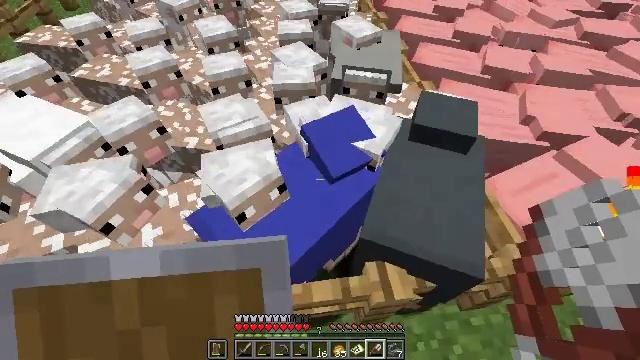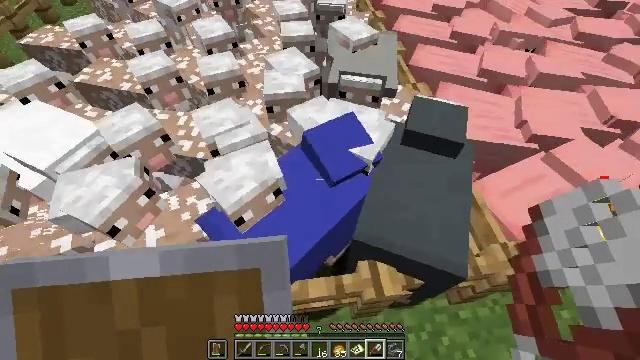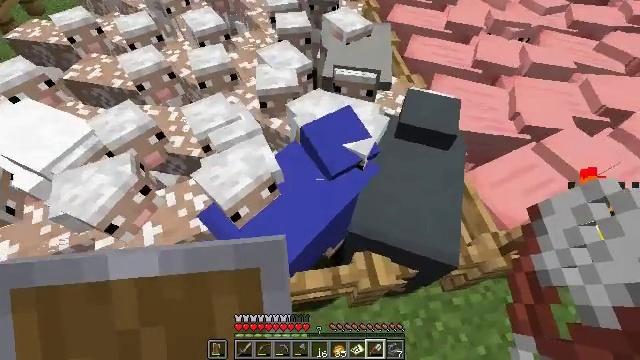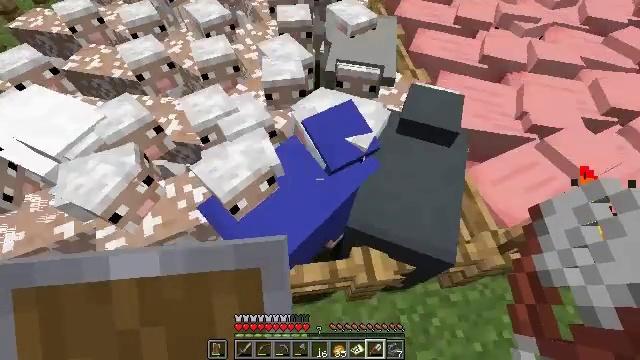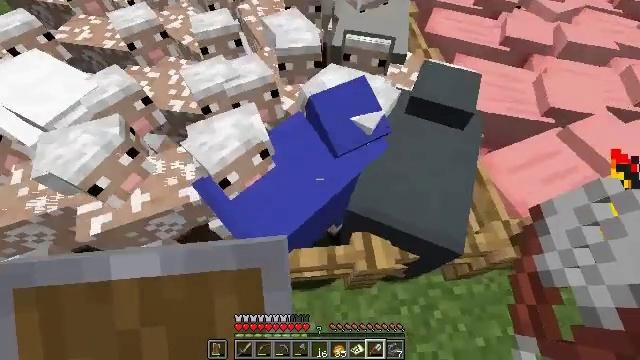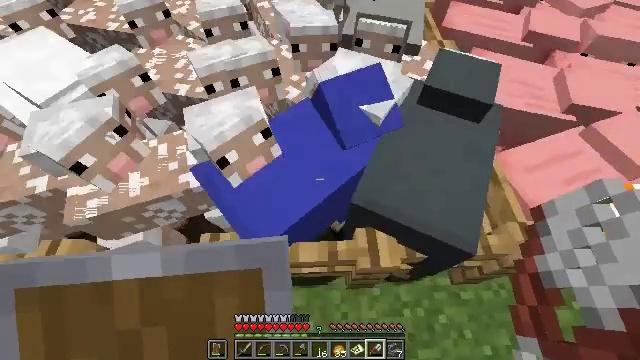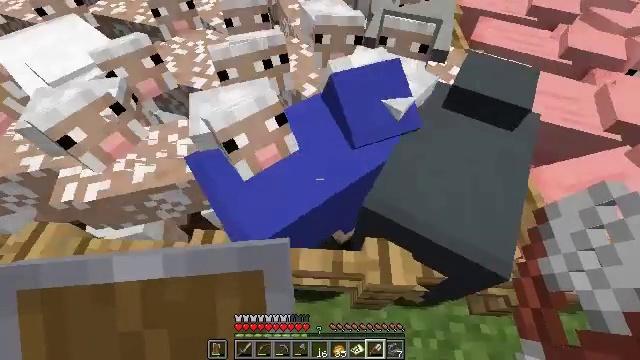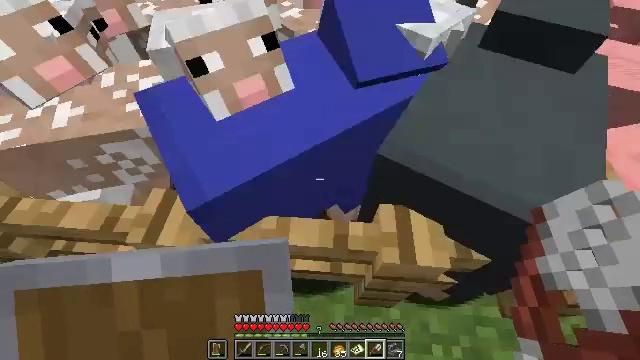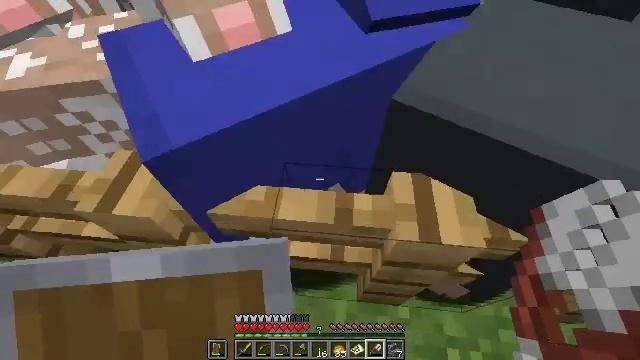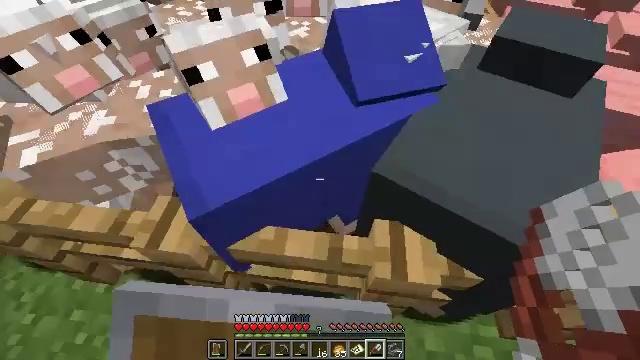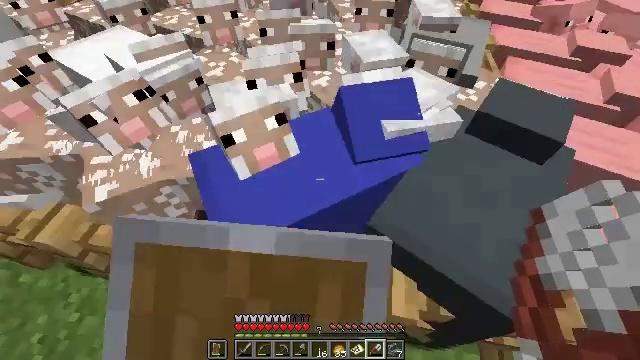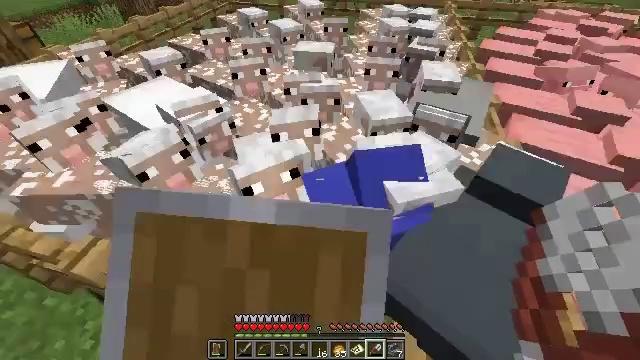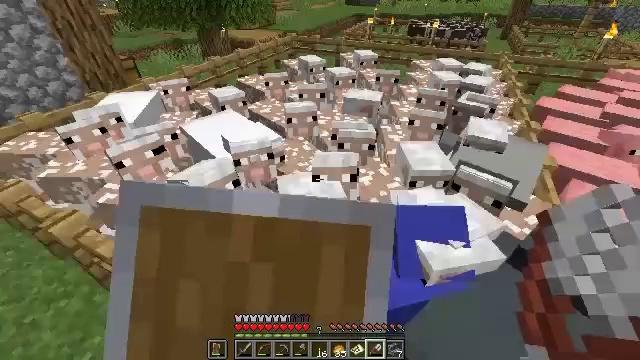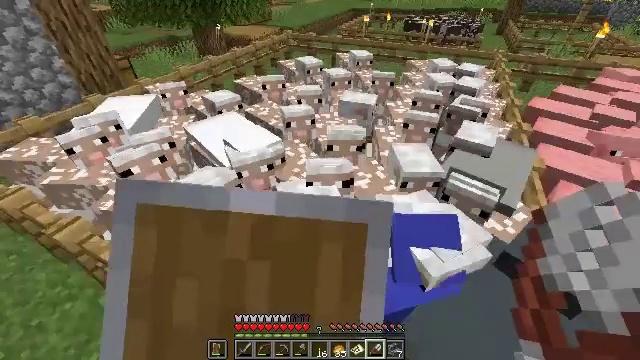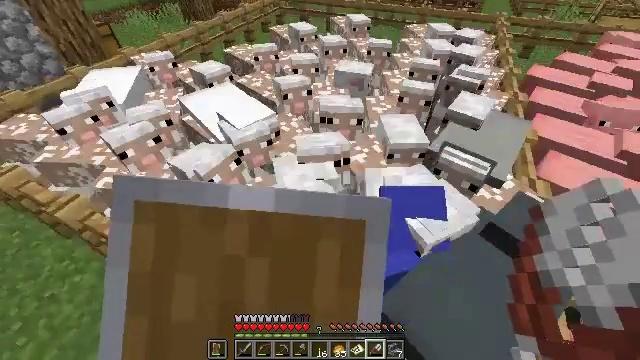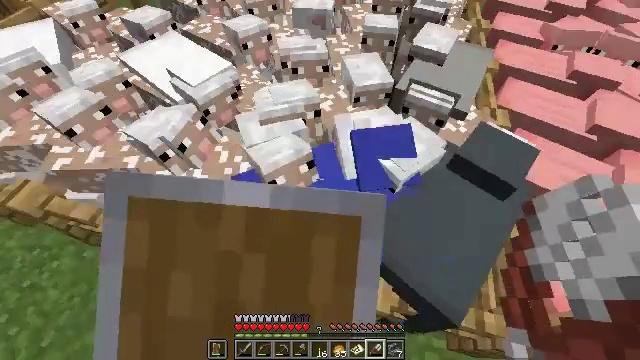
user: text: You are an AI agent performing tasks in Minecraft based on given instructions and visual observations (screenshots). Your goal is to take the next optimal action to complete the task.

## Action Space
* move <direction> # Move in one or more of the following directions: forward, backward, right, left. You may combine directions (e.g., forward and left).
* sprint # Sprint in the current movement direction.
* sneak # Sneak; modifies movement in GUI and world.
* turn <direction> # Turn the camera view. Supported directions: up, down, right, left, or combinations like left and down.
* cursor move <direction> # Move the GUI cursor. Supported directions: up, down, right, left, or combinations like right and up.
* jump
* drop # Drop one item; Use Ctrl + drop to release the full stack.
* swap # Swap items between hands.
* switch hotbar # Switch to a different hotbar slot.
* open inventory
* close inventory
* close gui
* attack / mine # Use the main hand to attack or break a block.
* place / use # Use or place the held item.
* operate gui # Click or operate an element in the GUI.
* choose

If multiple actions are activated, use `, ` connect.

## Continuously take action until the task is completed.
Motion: motion action
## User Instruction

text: Craft a blue banner in Minecraft with wool and a stick.
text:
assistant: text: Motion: move forward, turn down, use / place, jump
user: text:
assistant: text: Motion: move forward, turn right and down, use / place
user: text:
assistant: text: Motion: turn left and down, use / place
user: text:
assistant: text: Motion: turn left and down, use / place
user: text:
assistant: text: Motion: turn left, use / place
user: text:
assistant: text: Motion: turn left and up, use / place
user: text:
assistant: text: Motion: turn left, use / place
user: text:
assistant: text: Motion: turn left, use / place
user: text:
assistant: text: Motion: turn left and up, use / place, jump
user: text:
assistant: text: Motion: turn left and up, use / place, jump
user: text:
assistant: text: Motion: turn left and up, use / place, jump
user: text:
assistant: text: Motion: turn left and up, use / place
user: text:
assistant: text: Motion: turn down, use / place
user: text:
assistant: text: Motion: turn right and down, use / place
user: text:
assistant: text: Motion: turn right and down, use / place
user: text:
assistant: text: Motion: turn right and down, use / place
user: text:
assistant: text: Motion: turn right and down, use / place
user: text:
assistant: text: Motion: use / place
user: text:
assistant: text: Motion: turn left and up, use / place
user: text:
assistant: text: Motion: turn right and up, use / place
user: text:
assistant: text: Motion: turn left and up, use / place
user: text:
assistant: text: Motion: turn left and up, use / place
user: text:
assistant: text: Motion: turn up, use / place
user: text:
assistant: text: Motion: turn right and up, use / place
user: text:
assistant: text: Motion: turn up, use / place
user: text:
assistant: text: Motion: use / place
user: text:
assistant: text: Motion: use / place
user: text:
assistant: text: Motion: turn left and down, use / place
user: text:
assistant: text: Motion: turn right and down, use / place
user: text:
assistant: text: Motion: turn right and down, use / place